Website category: sports
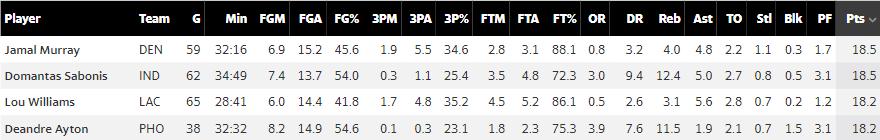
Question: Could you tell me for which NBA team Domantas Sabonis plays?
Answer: IND

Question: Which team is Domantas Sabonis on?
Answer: IND

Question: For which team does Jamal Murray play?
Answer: DEN

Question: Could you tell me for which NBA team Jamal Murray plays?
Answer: DEN

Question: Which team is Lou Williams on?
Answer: LAC

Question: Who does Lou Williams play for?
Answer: LAC

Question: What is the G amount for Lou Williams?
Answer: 65

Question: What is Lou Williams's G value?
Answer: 65

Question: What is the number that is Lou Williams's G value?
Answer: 65

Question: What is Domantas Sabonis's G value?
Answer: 62

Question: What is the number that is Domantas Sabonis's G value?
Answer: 62

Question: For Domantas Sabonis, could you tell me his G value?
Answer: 62

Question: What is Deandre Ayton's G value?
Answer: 38

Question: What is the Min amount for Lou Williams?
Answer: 28:41

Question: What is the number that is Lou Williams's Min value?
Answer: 28:41

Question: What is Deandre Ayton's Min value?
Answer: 32:32

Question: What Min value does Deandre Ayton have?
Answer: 32:32

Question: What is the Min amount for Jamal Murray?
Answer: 32:16

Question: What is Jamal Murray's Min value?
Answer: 32:16

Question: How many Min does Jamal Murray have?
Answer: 32:16

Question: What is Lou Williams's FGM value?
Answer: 6.0

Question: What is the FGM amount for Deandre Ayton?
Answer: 8.2

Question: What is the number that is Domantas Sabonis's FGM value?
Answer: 7.4

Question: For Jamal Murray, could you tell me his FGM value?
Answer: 6.9

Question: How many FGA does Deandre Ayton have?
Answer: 14.9

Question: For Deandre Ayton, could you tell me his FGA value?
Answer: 14.9

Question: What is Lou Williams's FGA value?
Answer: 14.4

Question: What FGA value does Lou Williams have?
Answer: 14.4

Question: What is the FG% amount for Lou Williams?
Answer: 41.8

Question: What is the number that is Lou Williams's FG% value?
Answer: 41.8

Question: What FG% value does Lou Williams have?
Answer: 41.8

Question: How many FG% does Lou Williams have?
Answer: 41.8

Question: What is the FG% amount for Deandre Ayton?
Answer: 54.6

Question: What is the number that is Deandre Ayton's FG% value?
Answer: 54.6

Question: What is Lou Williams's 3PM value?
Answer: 1.7

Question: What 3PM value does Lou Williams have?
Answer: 1.7

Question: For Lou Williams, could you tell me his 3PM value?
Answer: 1.7

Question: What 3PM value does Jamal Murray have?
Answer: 1.9

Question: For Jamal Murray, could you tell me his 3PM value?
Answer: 1.9

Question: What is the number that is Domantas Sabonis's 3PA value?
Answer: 1.1

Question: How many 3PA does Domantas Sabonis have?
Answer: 1.1

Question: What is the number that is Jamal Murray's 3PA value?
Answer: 5.5

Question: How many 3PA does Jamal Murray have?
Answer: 5.5

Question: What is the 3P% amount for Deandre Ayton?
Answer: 23.1

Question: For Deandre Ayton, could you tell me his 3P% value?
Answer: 23.1

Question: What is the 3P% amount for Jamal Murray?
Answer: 34.6

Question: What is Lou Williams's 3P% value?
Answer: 35.2

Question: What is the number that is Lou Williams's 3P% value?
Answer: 35.2

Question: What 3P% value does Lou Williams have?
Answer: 35.2

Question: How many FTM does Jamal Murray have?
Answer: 2.8

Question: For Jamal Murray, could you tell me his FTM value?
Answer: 2.8

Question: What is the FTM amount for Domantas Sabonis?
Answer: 3.5

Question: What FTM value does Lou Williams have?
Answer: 4.5

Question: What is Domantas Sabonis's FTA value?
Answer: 4.8

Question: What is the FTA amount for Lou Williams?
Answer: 5.2

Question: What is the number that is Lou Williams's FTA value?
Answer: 5.2

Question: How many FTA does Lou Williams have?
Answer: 5.2

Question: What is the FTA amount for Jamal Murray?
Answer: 3.1

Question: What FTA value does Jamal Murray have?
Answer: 3.1

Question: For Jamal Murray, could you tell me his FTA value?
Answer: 3.1

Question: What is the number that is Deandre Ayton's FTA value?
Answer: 2.3

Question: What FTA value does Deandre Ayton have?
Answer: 2.3

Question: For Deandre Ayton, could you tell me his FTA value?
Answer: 2.3

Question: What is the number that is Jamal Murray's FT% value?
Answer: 88.1